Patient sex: M
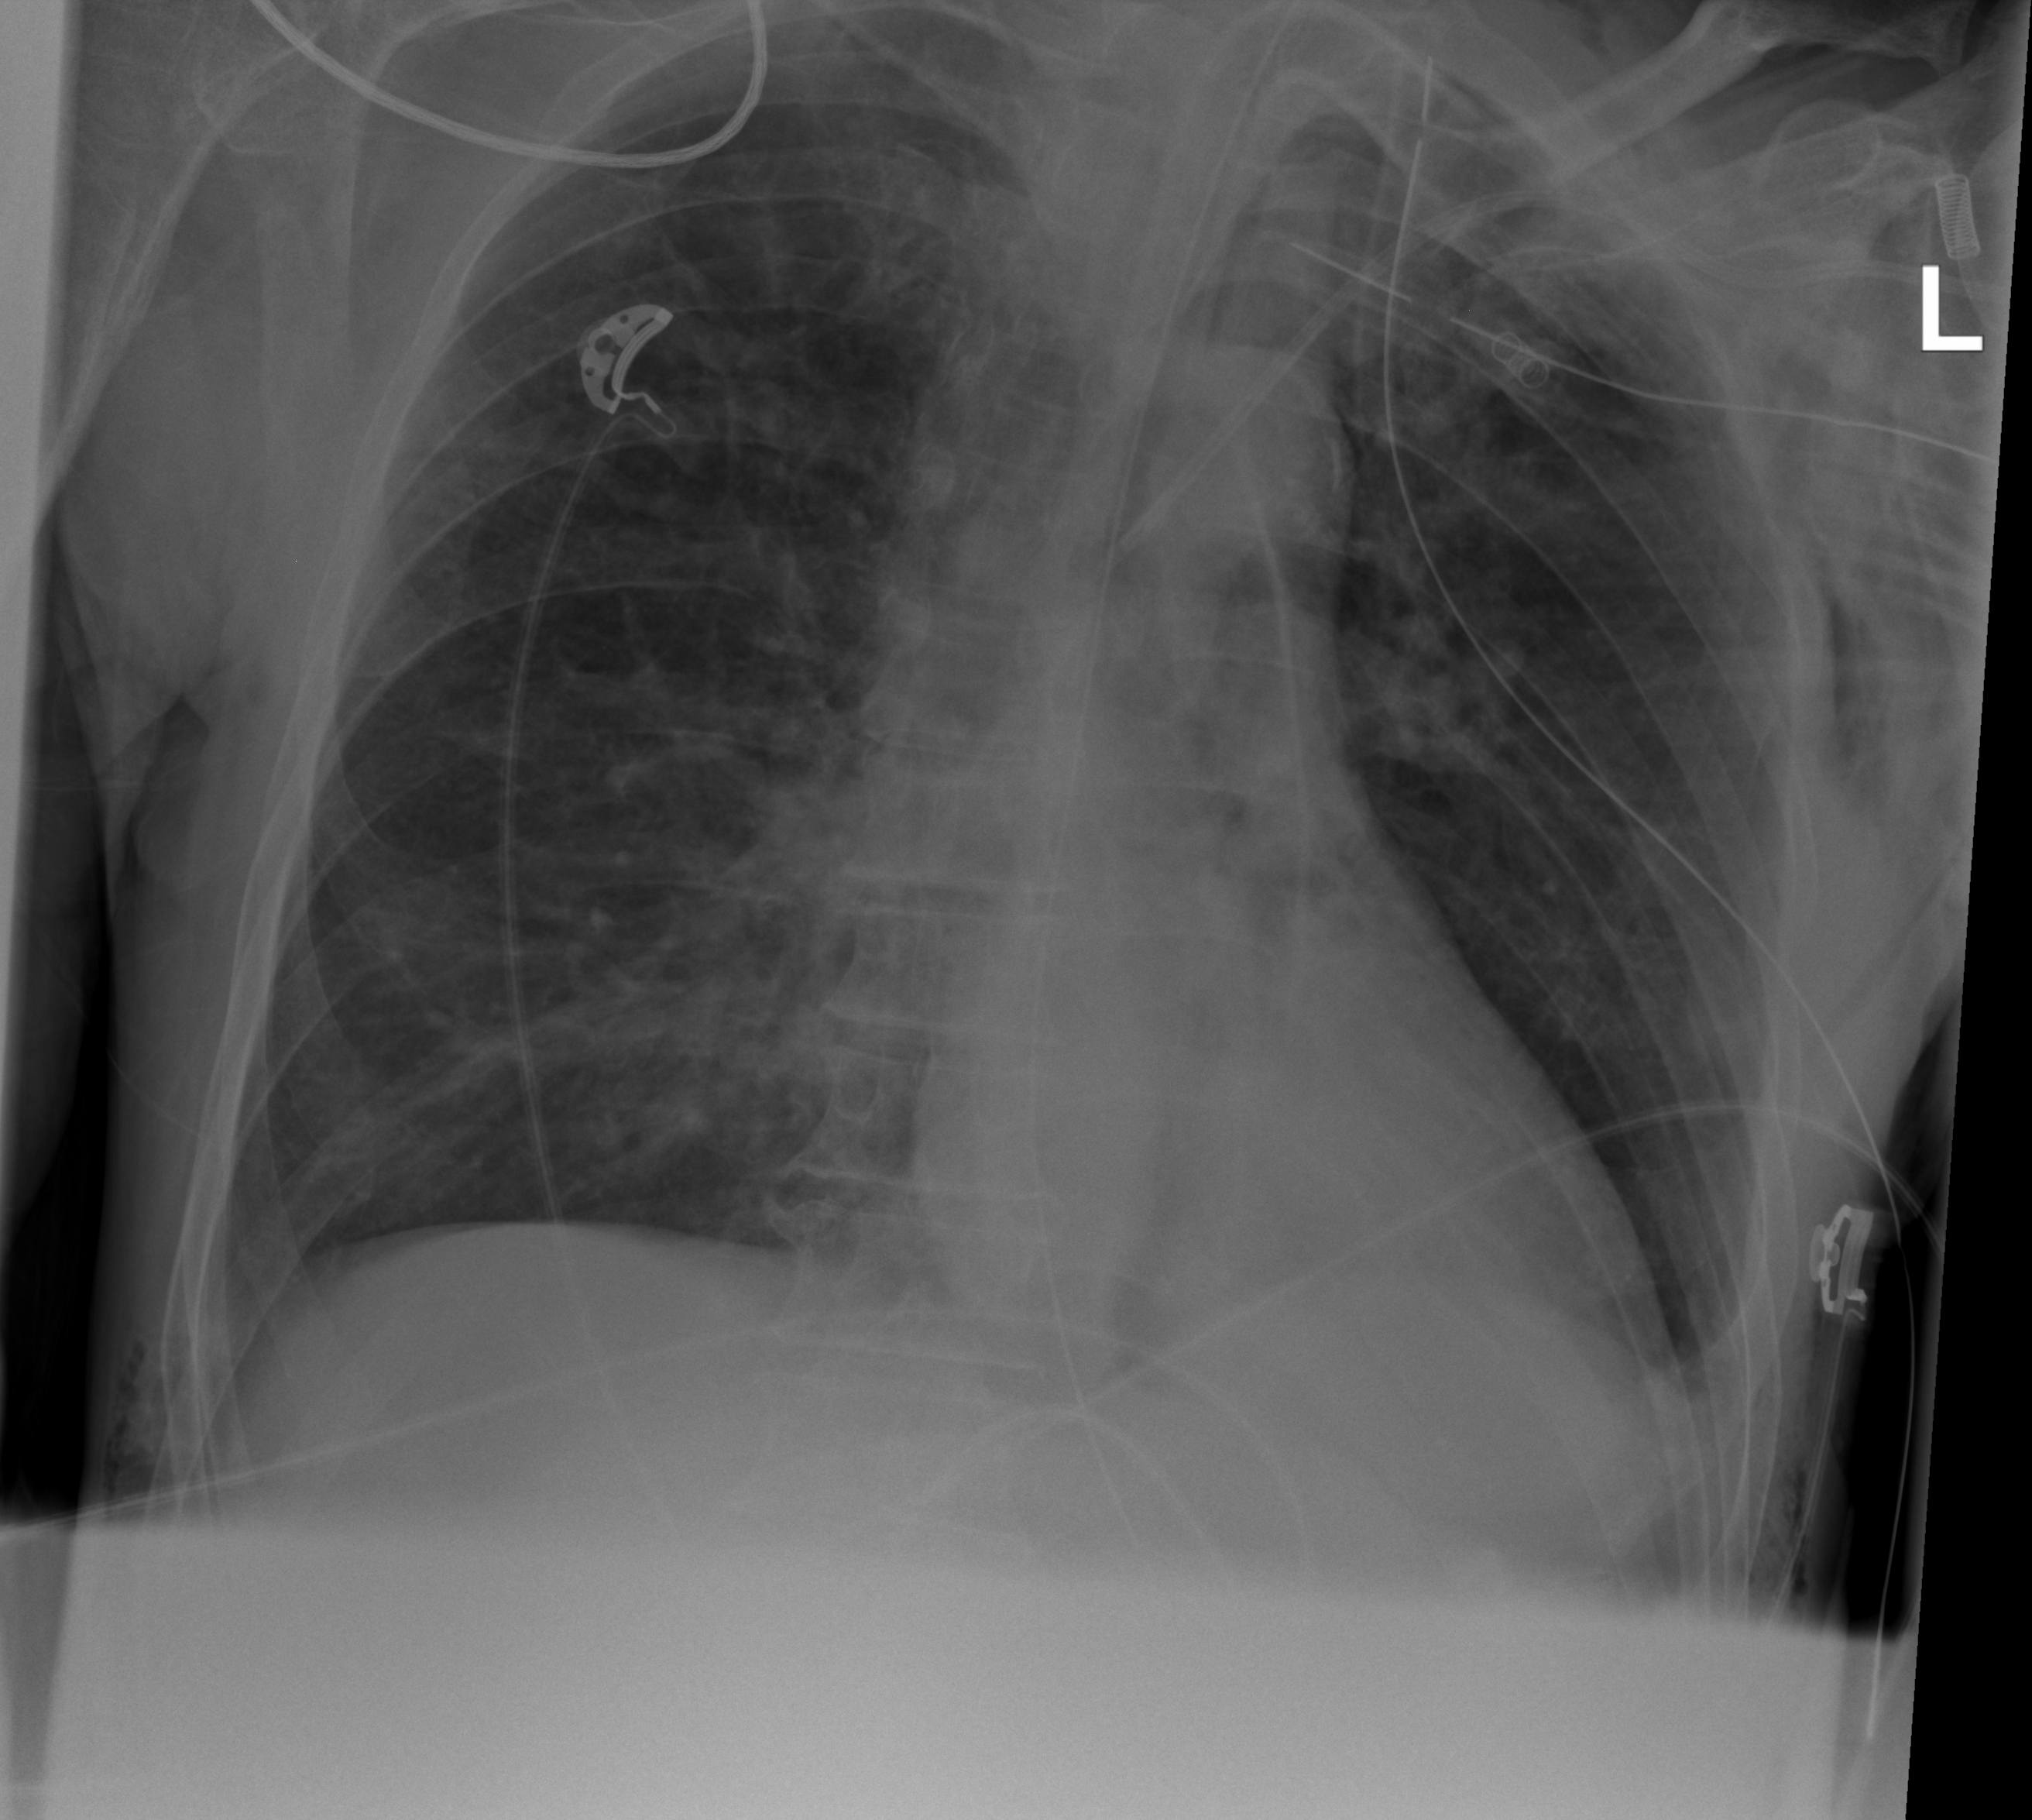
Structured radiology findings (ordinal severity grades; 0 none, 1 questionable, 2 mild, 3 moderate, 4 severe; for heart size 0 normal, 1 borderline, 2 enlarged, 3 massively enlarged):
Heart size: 0
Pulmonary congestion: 0
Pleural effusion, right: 0
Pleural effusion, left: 2
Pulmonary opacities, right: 0
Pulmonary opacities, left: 0
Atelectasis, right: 0
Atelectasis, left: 0